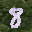
Label: 8